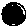
Label: moon